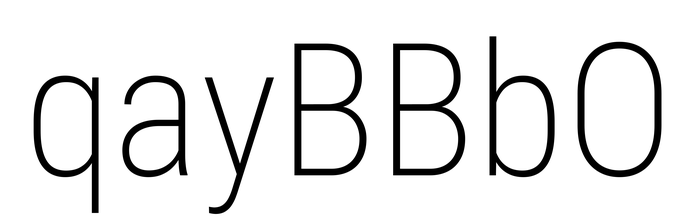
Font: Roboto_Condensed_ExtraLight